Question: I am using 'grails 2.3.4' with the 'eclipse grails plugin(GGTS)'. However, after installation I created a project and got:
'''
Description Resource Path Location Type
Groovy: compiler mismatch Project level is: 2.1 Workspace level is 1.8
Groovy compiler level expected by the project does not match workspace compiler level.
Go to Project properties -> Groovy compiler to set the Groovy compiler level for this project test test Groovy compiler mismatch problem
'''
I tried to change the compiler preferences but nothing changes...

I really appreciate your answer!
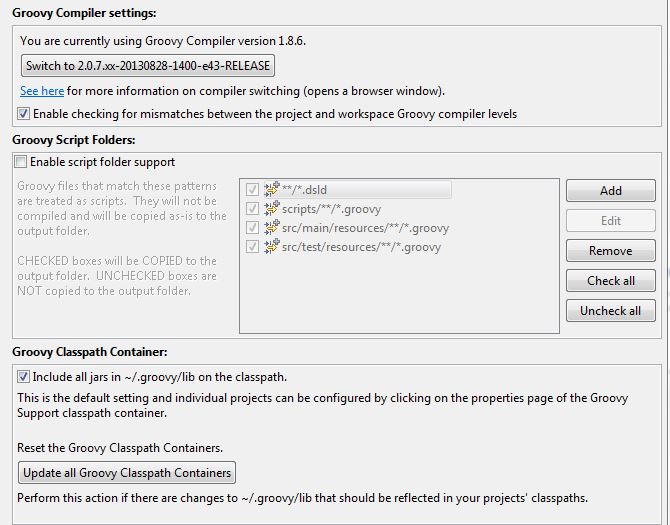
Answer: You can also add an extension from the Spring Dashboard and keep using the "same" workspace.
On the sidebar of Dashboard click on "IDE EXTENSIONS".
Choose the groovy compiler that you need and click install.
After that you can customize each project to compile with a version of your choice.
Click on a project and then Project>Properties>Groovy Compiler and choose the version from the dropdown menu.
For example the latest version of Grails(2.4.0) is "buggy" under GGTS(3.5.1) until you install Groovy 2.3 Compiler extension and change your Projects properties accordingly.
<URL>
For Grails 3.0.x you should install and use Groovy 2.4 Compiler
<URL>